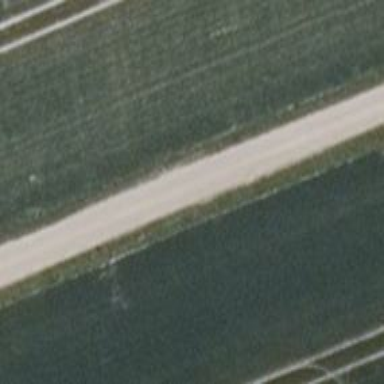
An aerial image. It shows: Grass track with grade5 tracktype.